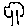
Label: tree